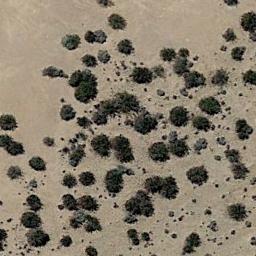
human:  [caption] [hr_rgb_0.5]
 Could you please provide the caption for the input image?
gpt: Some disconnected green chaparrals grow in the desert .

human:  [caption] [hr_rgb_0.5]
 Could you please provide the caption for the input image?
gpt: Chaparral is distributed cluster by cluster on the sand .

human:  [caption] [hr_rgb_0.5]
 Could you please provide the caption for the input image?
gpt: There is a wood in this jungle .

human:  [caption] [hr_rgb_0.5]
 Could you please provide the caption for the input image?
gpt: There are some different kinds of bushes make up the chaparral on the desert .

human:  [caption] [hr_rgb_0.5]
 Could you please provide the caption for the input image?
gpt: The middle of the chaparral is dense .